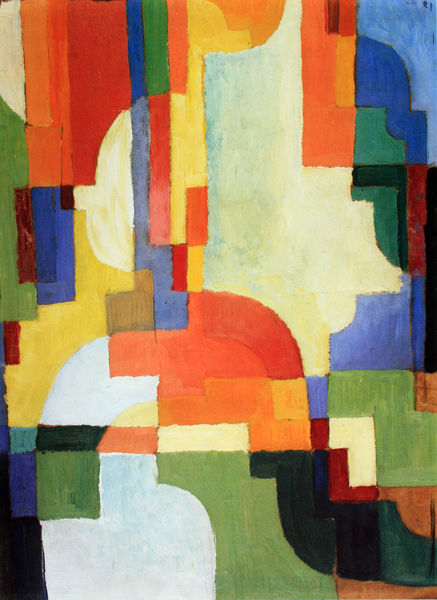
Titel: Farbige Formen II
Künstler: August Macke
Standort: Münster
Institution: LWL-Landesmuseum für Kunst und Kulturgeschichte
Schlagwörter: blau, kopf, mann, weiß, gelb, grün, kubismus, braun, bunt, hut, licht, orange, profil, schwarz, rot, hochformat, malerei, figur, rund, hellblau, bogen, abstrakt, farben, formen, dunkelblau, gestalt, unscharf, rechtecke, bögen, eckig, linie, geometrisch, fröhlich, ränder, campendonk, we3iß